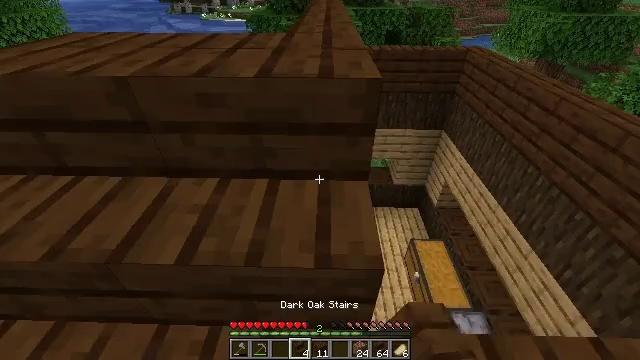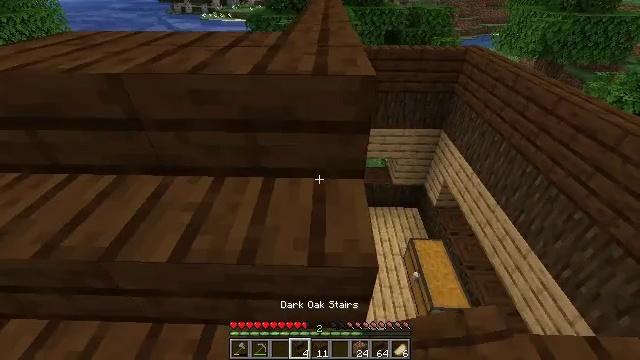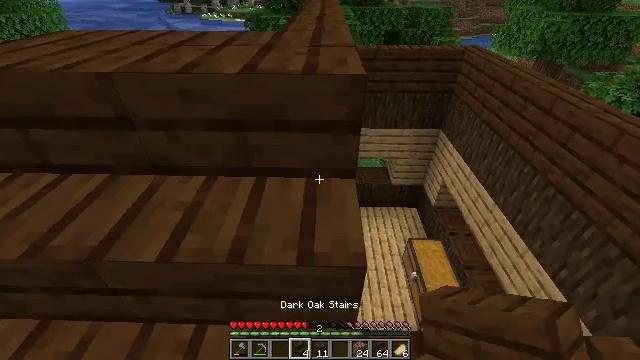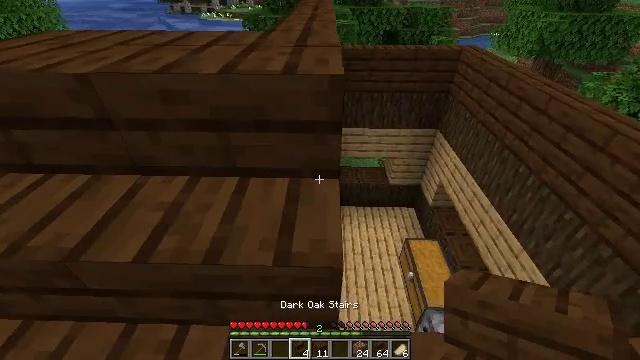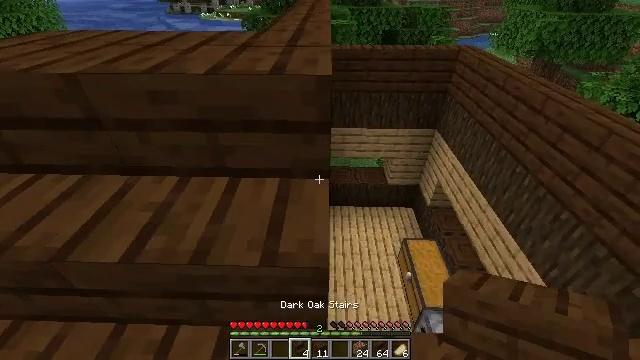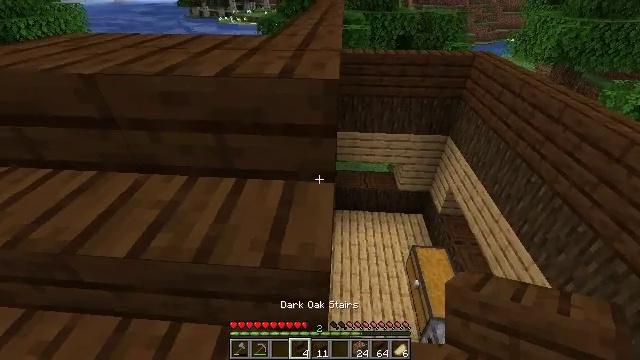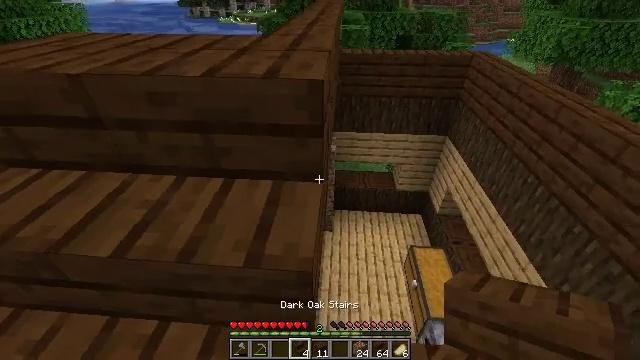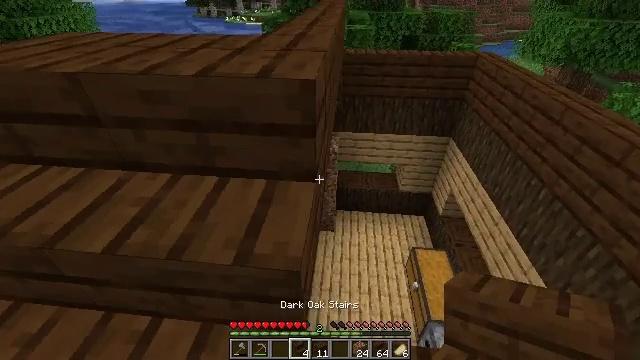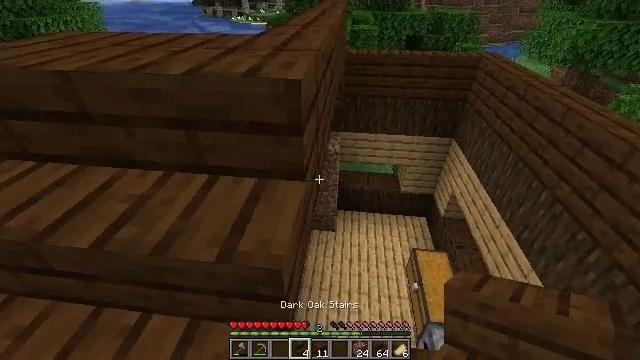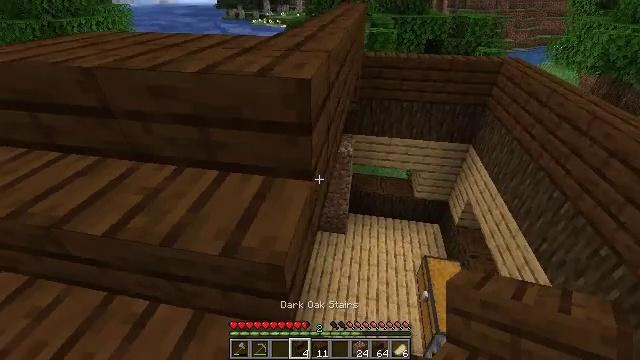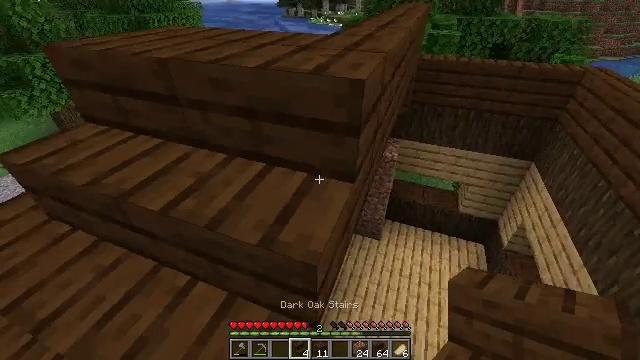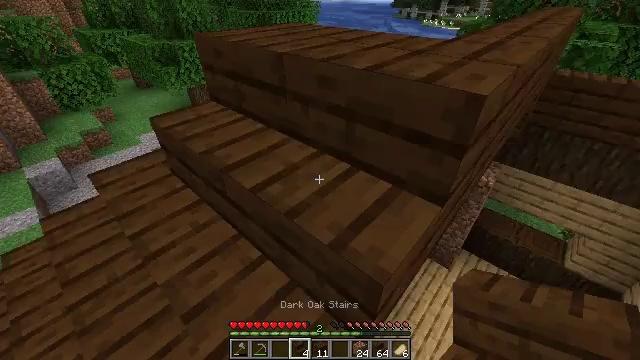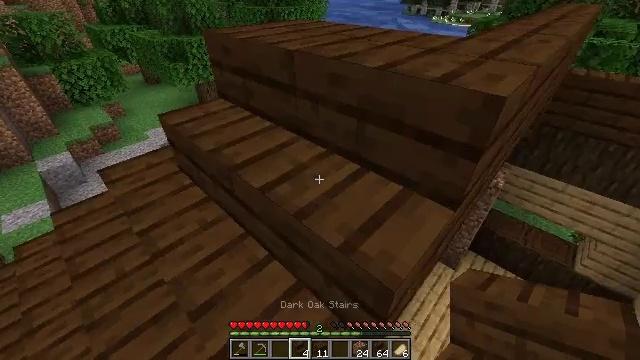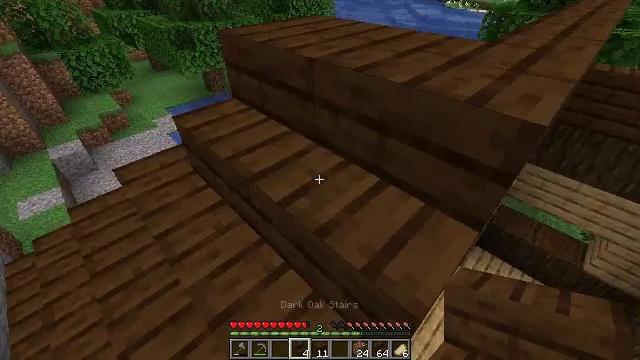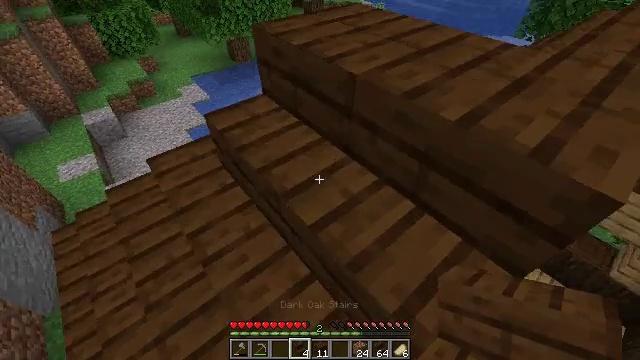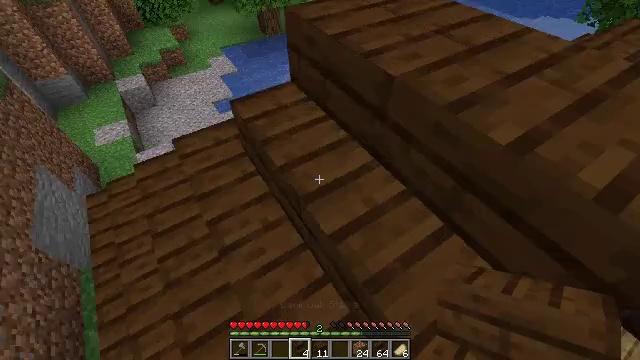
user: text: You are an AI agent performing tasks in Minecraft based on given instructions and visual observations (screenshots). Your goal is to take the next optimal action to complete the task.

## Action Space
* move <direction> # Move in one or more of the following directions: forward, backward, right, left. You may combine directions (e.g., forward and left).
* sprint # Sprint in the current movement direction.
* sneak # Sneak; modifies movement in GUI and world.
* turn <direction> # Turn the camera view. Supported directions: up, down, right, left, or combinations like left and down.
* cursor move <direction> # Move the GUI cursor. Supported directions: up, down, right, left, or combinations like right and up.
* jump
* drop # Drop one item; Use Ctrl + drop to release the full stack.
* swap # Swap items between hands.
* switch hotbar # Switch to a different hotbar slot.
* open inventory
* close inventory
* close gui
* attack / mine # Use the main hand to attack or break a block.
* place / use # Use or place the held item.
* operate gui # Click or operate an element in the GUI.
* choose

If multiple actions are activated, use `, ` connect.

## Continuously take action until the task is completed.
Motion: motion action
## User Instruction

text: Remove the dark oak stairs from the build.
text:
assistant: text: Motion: move right, sneak
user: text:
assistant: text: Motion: move right, sneak
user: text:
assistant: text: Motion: move right, sneak
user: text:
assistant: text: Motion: move right, sneak
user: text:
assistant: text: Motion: move right, sneak, turn left
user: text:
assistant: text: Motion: move right, sneak
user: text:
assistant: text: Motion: move right, sneak, turn left
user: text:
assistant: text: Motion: move right, sneak, turn left
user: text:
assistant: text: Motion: move right, sneak, turn left
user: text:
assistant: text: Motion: move forward and move left, sneak, turn left
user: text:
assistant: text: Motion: move forward and move left, sneak, turn left
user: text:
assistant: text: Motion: move forward and move left, turn left
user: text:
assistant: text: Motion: move forward and move left, turn left and down
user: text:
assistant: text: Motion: move forward, turn left and down
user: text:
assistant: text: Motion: move forward, turn left and down
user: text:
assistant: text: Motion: move forward, turn left and down, switch to hotbar 1
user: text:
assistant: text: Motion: move forward, switch to hotbar 1
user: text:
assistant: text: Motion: move forward, switch to hotbar 1
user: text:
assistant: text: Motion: move forward, turn down
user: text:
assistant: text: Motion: move forward and move left, turn right and down
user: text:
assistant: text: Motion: move left, turn right and down
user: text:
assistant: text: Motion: move left, turn right and down
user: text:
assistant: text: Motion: move left, turn right and down
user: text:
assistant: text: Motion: move left, turn right
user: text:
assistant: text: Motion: move left, turn right
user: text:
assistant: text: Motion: move left, sneak, turn right and up
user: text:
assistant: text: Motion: sneak, turn right and up
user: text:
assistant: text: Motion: sneak, turn right and up
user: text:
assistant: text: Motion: sneak, turn right and up
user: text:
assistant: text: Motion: sneak, turn right and up